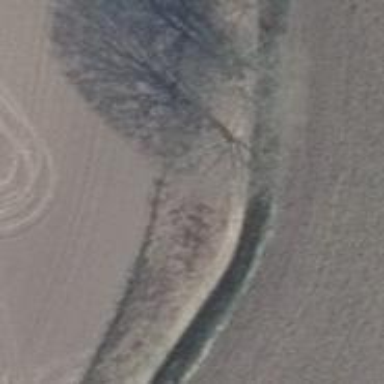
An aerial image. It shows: Row of trees in natural setting.